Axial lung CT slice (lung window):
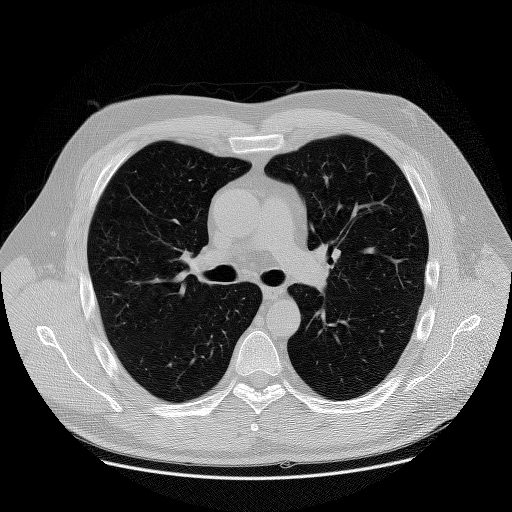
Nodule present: no